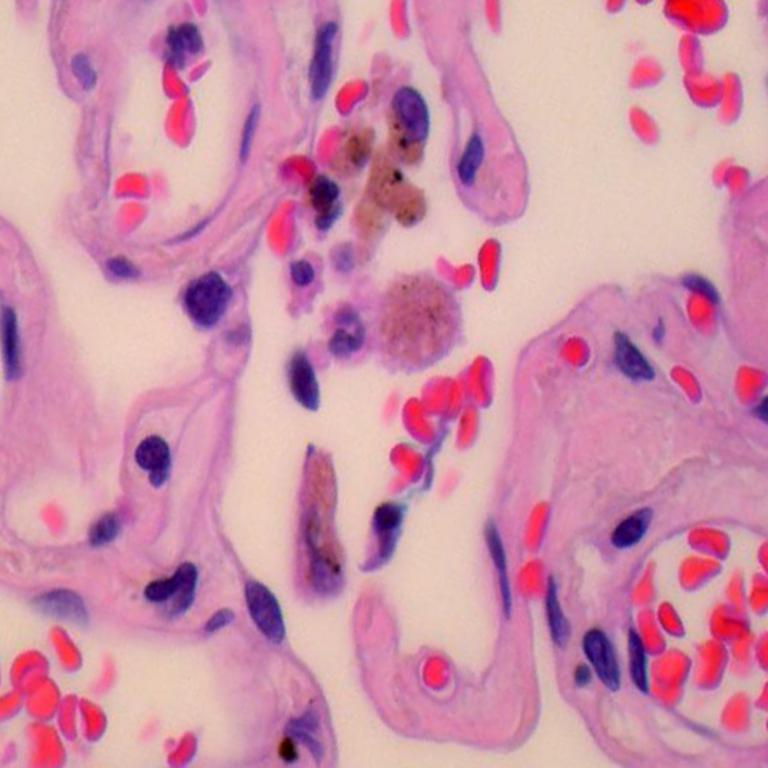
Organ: lung
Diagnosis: benign